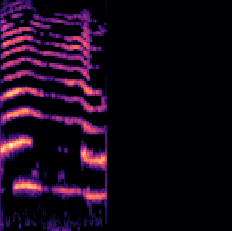
Sound class: Baby cry